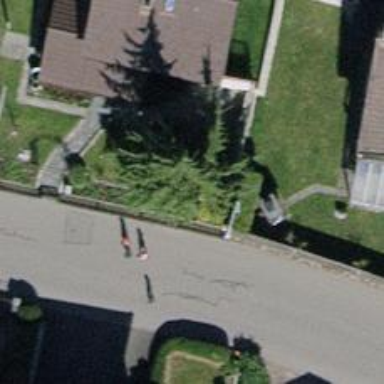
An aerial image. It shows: Urban tree with needle-leaved evergreen foliage.